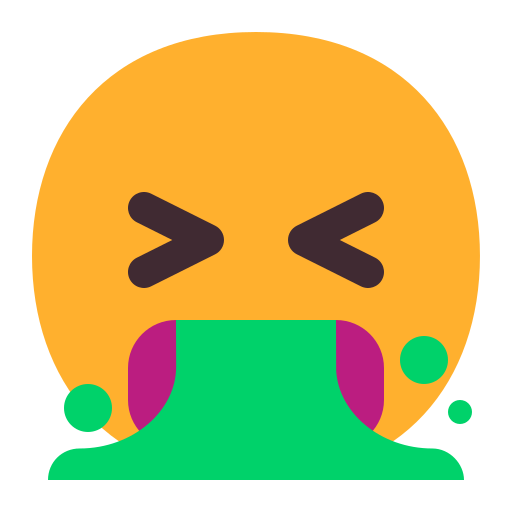
face vomiting flat